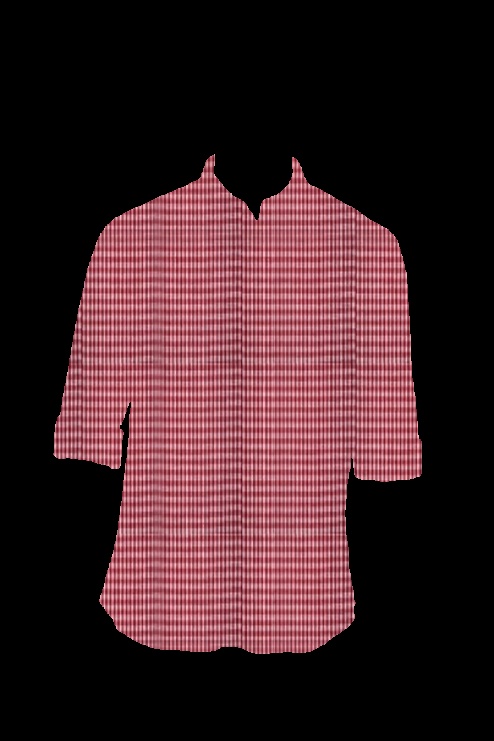
red plaid tee